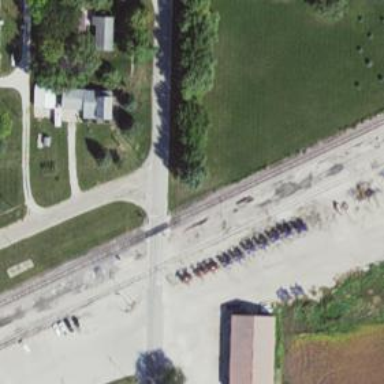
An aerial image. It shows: Level crossing with lights and saltire markings.